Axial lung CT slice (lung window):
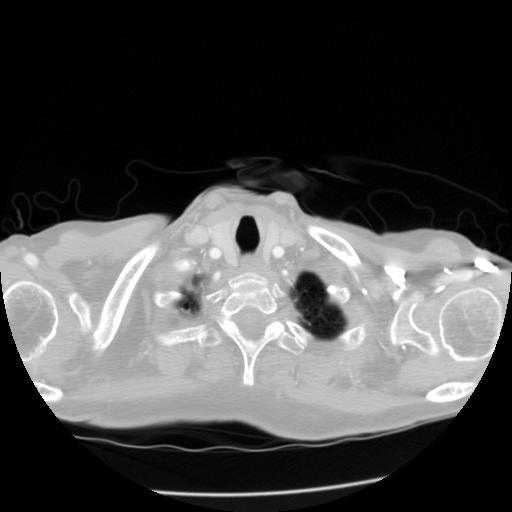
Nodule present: no